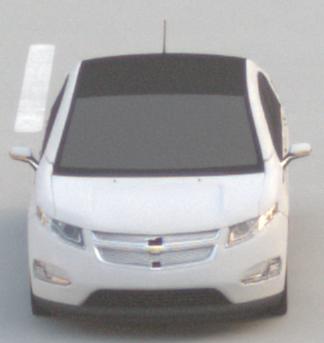
Make: Chevrolet
Model: Volt
Detailed model: Volt
Model produced from: 2011/11
Model produced until: 2014/08
Doors: 5
Color: white
Road condition: dry road
Daytime: sunrise or sunset
Contrast: low contrast